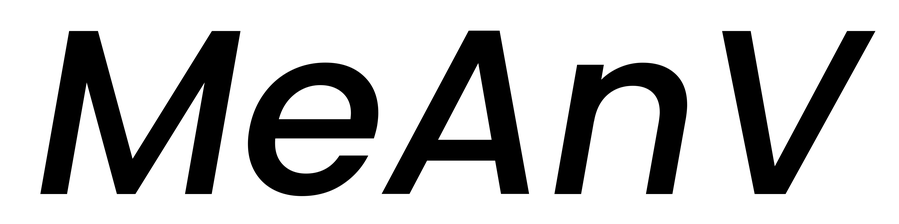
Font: Poppins-MediumItalic